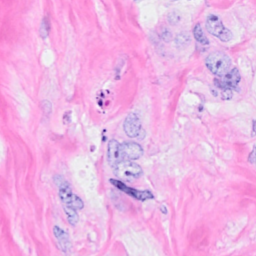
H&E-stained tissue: Breast